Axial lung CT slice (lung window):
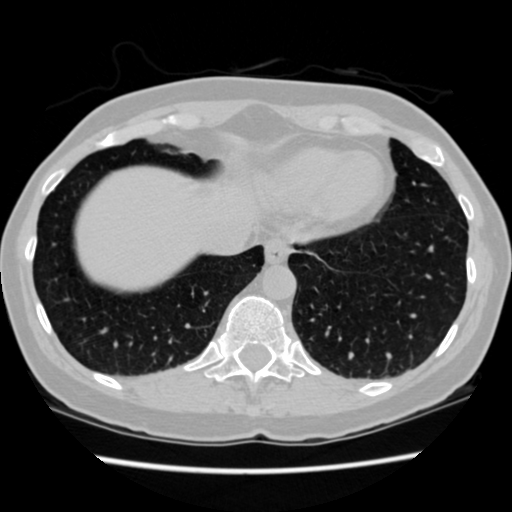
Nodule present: no